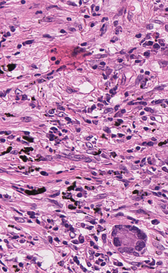
Tumor epithelial tissue: yes
Tumor-associated stroma tissue: yes
Normal tissue: no